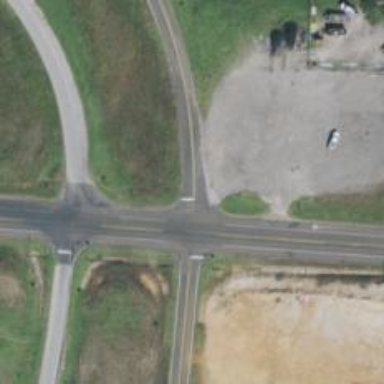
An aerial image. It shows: Road with stop sign.